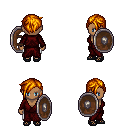
a pixel art fantasy rpg character, female body template, human, dark skin, red robe, white pants, dark blonde pixie cut hairstyle, ghillies, shield, four views (front, back, left, right), 2x2 character sprite sheet, small pixel art, hard edges, no anti-aliasing